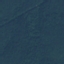
Land use / land cover: Forest